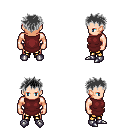
a pixel art fantasy rpg character, male body template, human, light skin, maroon tunic, gold greaves, gray bedhead hairstyle, metal boots, four views (front, back, left, right), 2x2 character sprite sheet, small pixel art, hard edges, no anti-aliasing